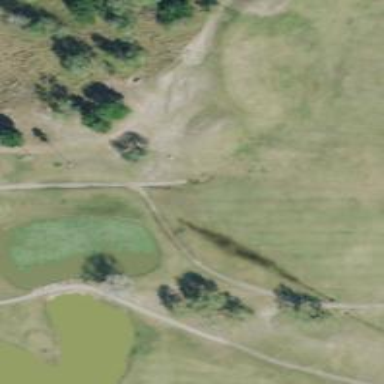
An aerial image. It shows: Golf cartpath that is also road path.